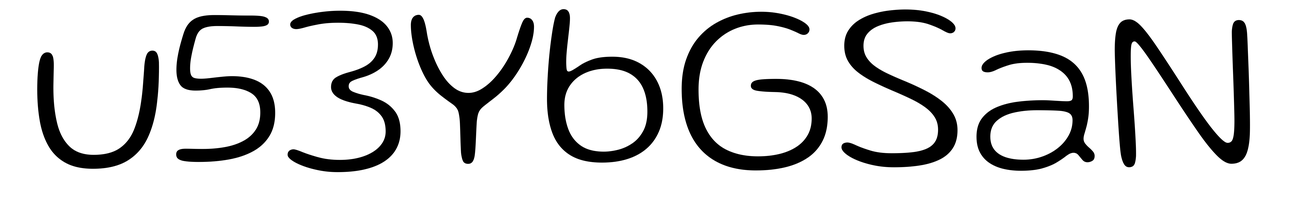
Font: Gluten_ExtraLight